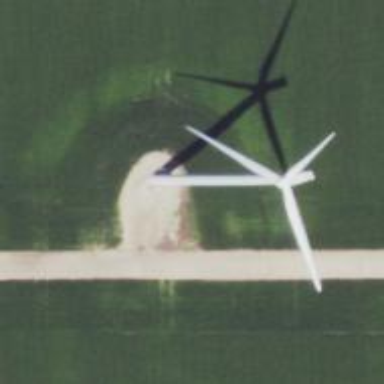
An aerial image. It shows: Wind generator using horizontal axis wind turbines.